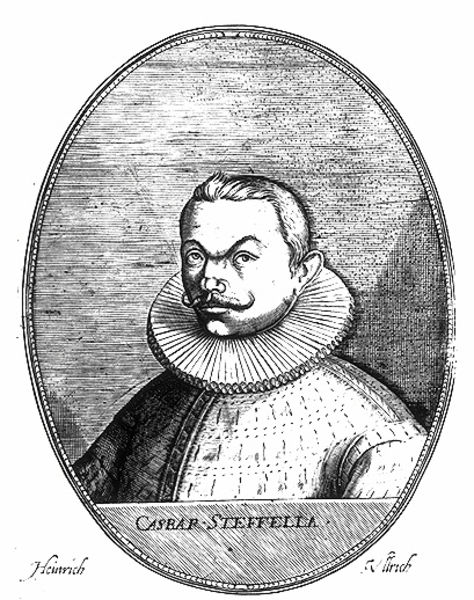
Titel: Bildnis des Kaspar Steffella
Künstler: Heinrich Ulrich
Institution: (Seriendruck)
Schlagwörter: mann, schatten, umhang, brust, frisur, grau, haar, licht, nase, ohr, profil, schwarz, stirn, weiss, zeichnung, blick, muster, anzug, bart, hemd, schnurrbart, augen, böse, kragen, rahmen, bildnis, halskrause, portrait, porträt, signatur, haare, mantel, augenbrauen, brustbild, lippen, ohren, oval, rund, deutschland, schrift, italien, grafik, graphik, rand, kaiser, schnäuzer, dick, schnurbart, streng, brauen, glanz, grimmig, pupillen, deutsch, rüsche, rüschen, augenbraue, schnauzbart, striche, name, buch, medaillon, druck, druckgraphik, schwarz-weiss, schraffur, schraffuren, radierung, stich, titel, seite, text, uniform, beschriftung, herrscher, krause, kurz, braue, namen, weißß, portät, niederländer, oberlippenbart, emblem, kupferstich, kurzhaar, stick, heinrich, stifter, caspar, knollnase, rundkragen, stattlich, zwirbel, caseap, casear, dreivirtelansicht, steffel, steffella, halsmanschette, rause, agenrad, portrain, preussenbart, steffela, caspar steffella